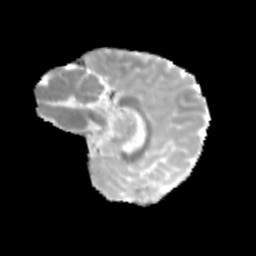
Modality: MD
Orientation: sagittal
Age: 10
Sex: male
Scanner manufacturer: siemens
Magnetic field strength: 3 T
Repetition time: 3.8 s
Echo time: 0.07 s